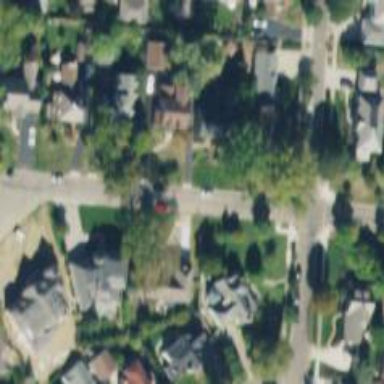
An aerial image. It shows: Residential driveway used as service road.